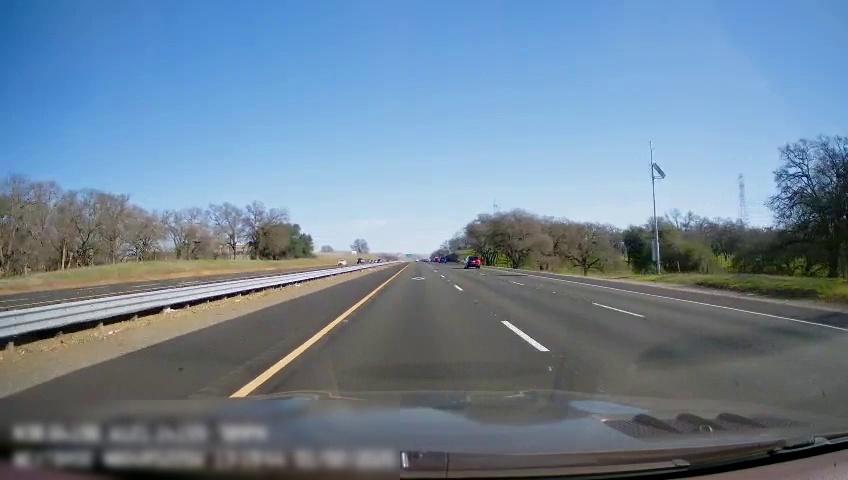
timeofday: Day
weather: Sunny
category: Drivable Space
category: Drivable Space
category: Vehicles | Car
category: Vehicles | Car
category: Lanes | Opposite Lane
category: Lanes | Opposite Lane
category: Lanes | Current Lane
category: Lanes | Current Lane
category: Lanes | Alternate Lane
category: Lanes | Alternate Lane